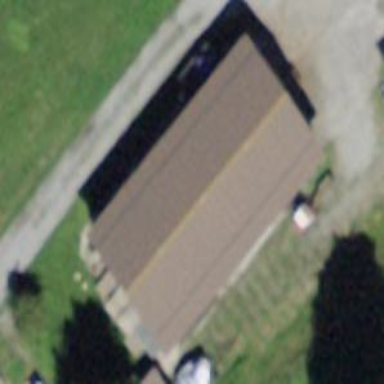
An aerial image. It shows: Farm building.